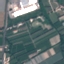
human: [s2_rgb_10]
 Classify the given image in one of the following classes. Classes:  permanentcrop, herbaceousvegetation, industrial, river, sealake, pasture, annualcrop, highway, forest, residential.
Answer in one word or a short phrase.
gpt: PermanentCrop